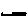
Label: line